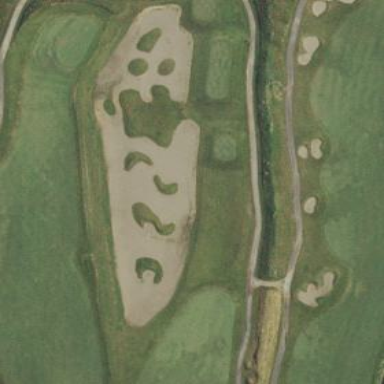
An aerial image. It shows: Sand bunker on golf course.